Field crop: tomato
Growth stage: 2
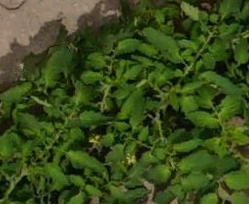
Species: tomato